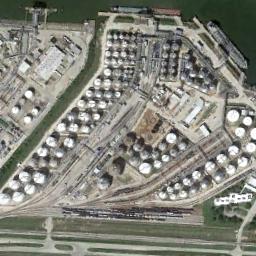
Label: storage_tank